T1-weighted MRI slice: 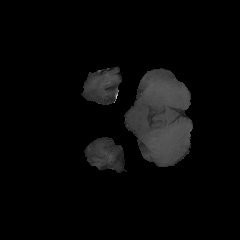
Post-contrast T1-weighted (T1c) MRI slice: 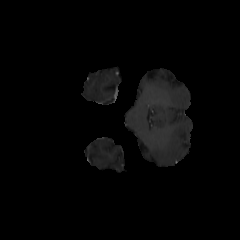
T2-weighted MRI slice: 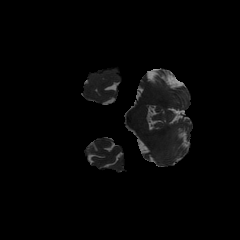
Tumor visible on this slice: no